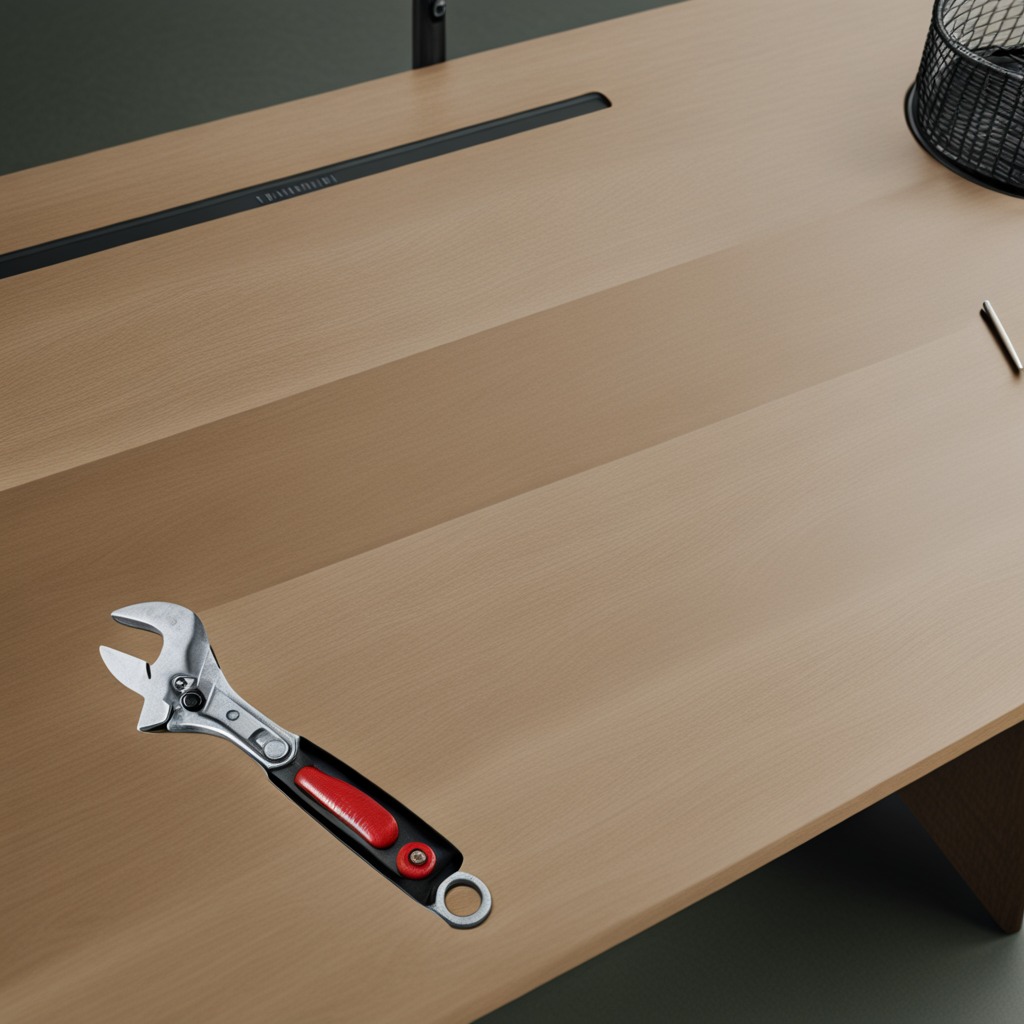
A wrench is lying on the workbench inside a coastal fishing gear workshop.